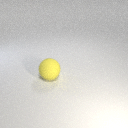
large yellow rubber sphere